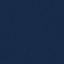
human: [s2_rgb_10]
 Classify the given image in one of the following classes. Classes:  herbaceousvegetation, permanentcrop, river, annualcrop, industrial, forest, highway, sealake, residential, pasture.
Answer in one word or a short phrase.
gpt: SeaLake